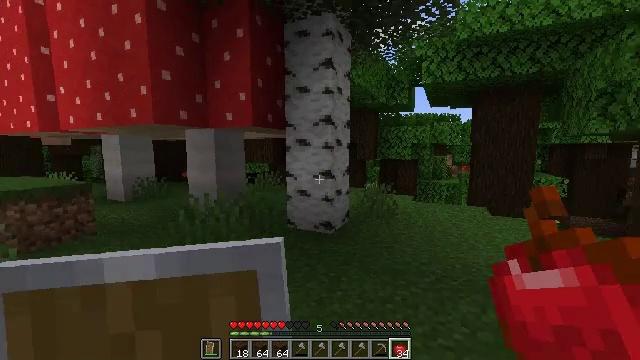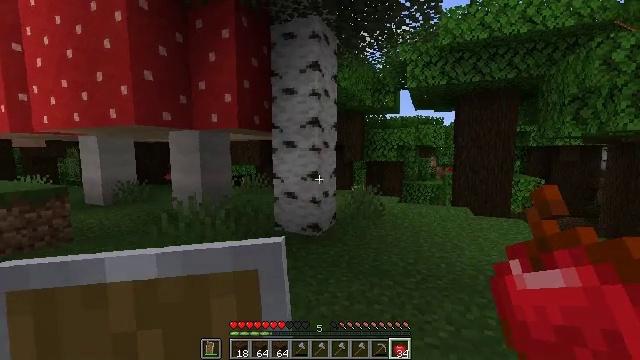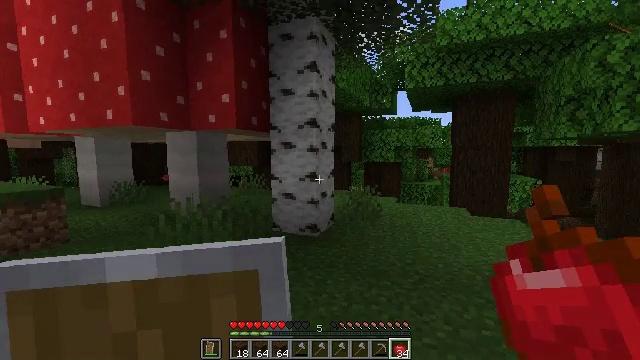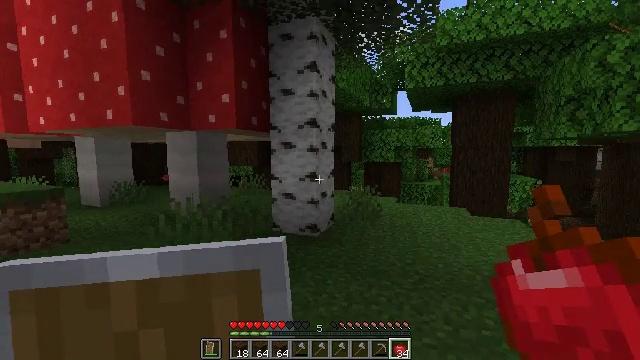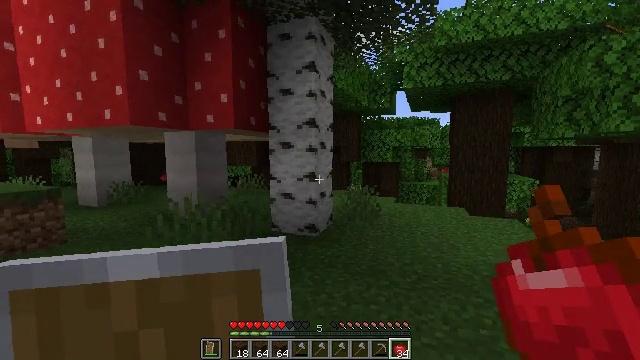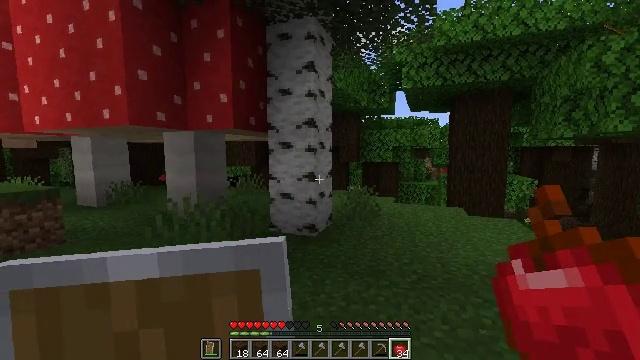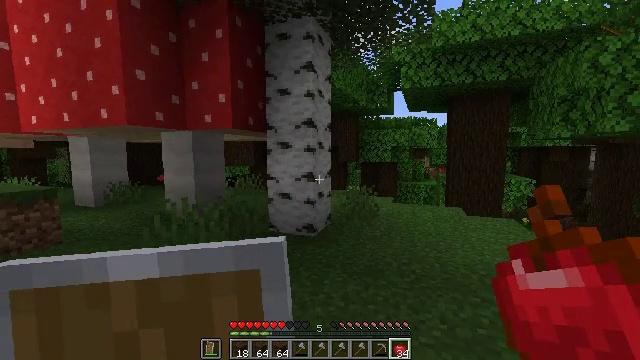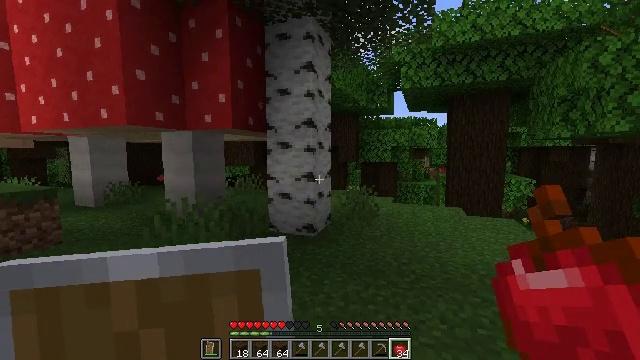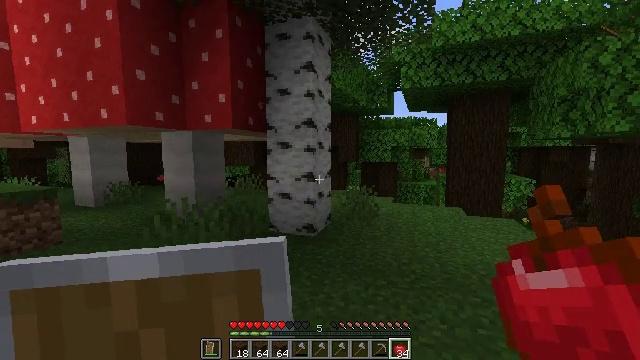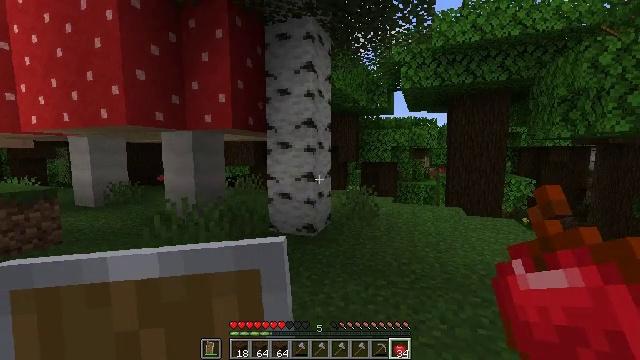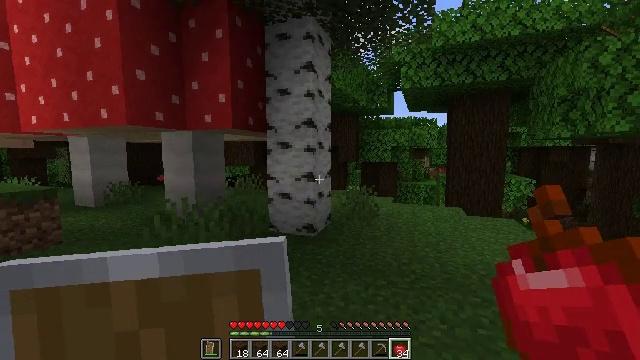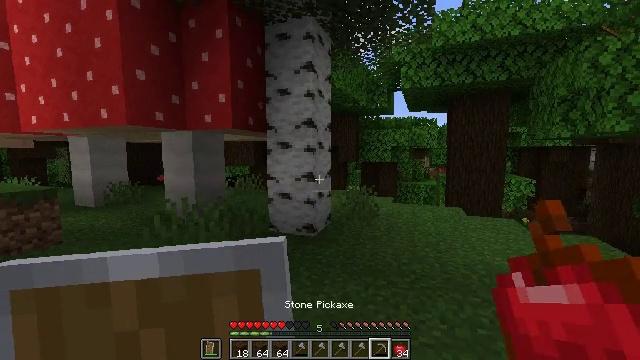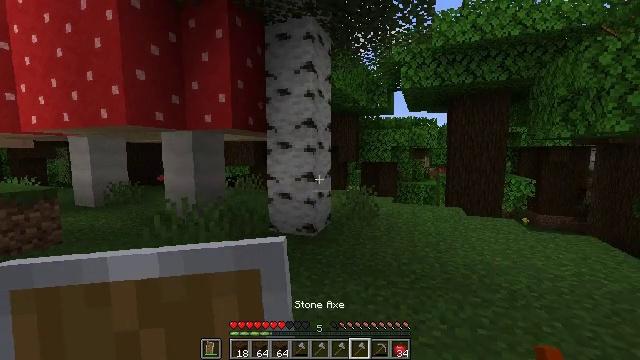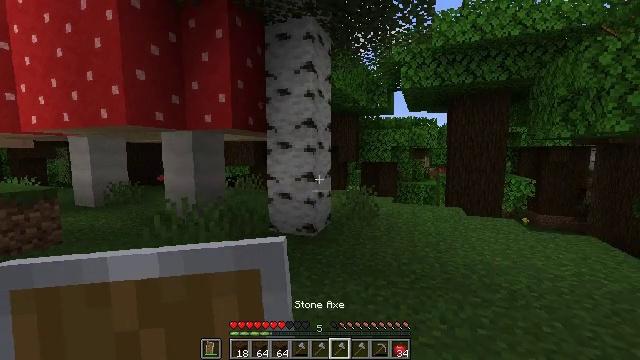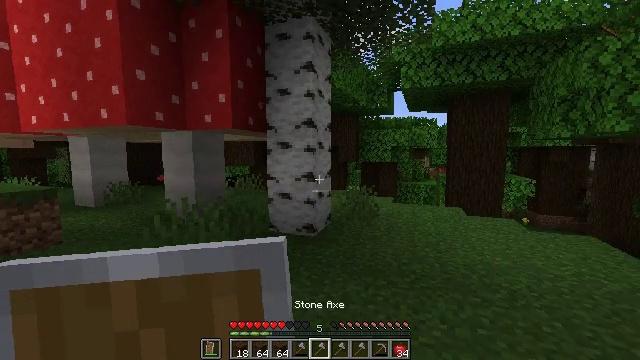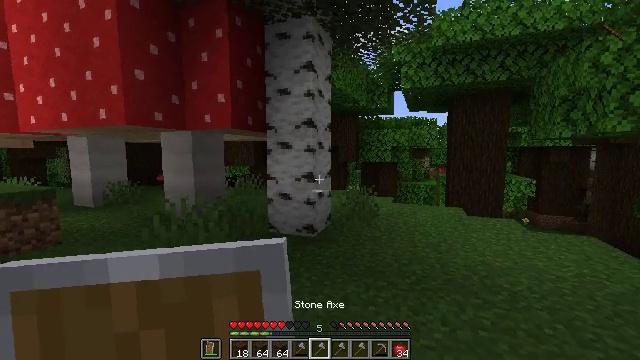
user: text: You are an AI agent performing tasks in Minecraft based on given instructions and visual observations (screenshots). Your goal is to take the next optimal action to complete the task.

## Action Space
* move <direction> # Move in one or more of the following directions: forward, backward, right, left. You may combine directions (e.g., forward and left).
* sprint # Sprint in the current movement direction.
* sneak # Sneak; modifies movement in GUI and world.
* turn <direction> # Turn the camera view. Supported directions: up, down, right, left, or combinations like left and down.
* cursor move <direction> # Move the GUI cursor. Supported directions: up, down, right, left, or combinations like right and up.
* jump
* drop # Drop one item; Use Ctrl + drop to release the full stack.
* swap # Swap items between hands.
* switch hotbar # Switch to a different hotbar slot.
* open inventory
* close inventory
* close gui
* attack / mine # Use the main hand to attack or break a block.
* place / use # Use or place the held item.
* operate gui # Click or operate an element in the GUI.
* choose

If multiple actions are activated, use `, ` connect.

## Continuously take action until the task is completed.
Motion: motion action
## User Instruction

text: Mine the birch log from the tree.
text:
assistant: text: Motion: turn right
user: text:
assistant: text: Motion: no_op
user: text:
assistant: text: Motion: no_op
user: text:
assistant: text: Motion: no_op
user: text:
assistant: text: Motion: no_op
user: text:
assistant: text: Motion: no_op
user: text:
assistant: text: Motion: no_op
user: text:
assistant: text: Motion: no_op
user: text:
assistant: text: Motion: no_op
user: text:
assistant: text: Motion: no_op
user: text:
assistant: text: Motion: no_op
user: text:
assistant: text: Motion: no_op
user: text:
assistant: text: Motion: no_op
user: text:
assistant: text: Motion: no_op
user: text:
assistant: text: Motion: move forward
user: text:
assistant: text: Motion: move forward
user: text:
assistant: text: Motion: move forward and move left
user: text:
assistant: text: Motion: move forward and move left
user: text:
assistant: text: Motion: move forward and move left
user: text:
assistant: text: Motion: move forward and move left
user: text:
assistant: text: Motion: move forward
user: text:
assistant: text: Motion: move forward
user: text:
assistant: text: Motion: move forward, turn right
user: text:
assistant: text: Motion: move forward, turn right
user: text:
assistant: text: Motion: move forward, turn right
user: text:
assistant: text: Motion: move forward, turn right
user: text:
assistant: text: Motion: move forward
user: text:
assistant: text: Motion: move forward
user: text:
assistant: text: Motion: move forward
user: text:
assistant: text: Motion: move forward